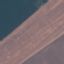
Land use / land cover: AnnualCrop